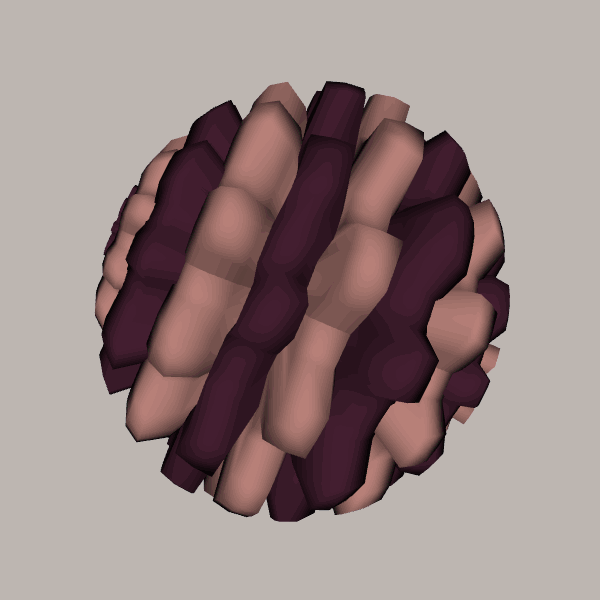
Background: light